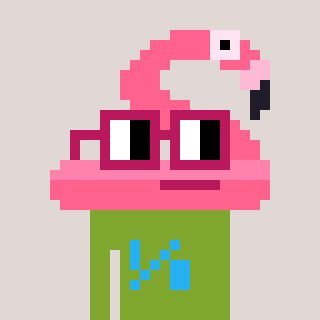
a pixel art character with square dark red glasses, a flamingo-shaped head and a slimegreen-colored body on a warm background